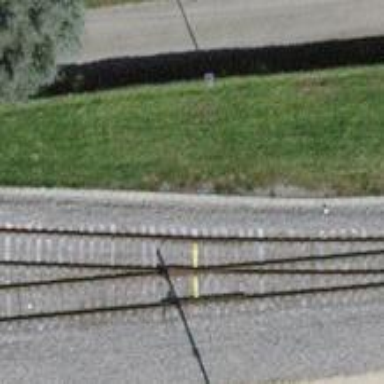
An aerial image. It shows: Single-track electrified railway siding with contact line.